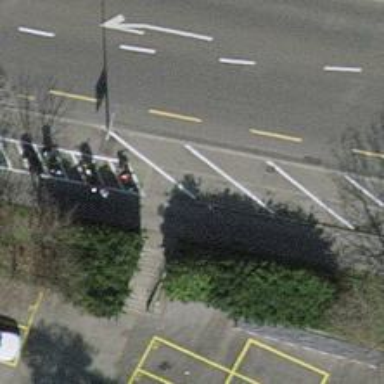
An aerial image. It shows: Concrete steps.